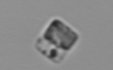
Label: Bacillariophyceae_morphotype1